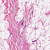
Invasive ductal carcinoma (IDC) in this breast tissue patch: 0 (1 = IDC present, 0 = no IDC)